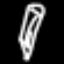
Label: pencil